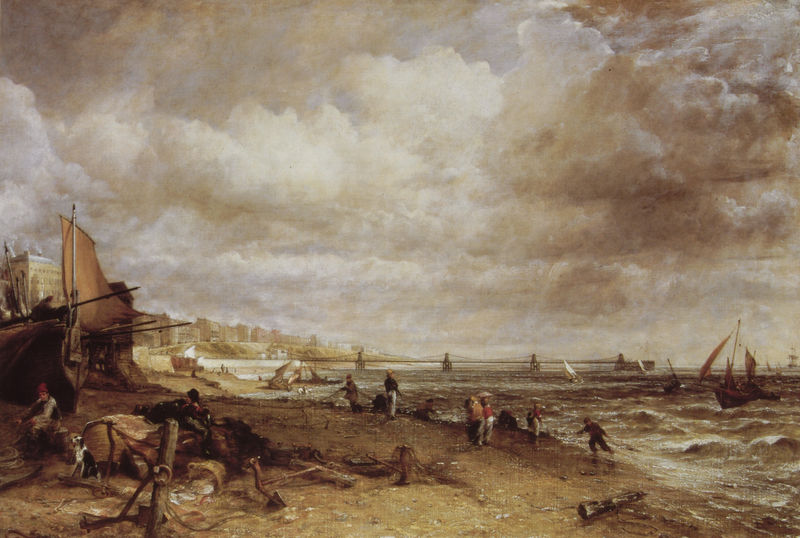
Titel: Chain Pier, Brighton
Künstler: John Constable
Standort: London
Institution: Tate Gallery
Schlagwörter: blau, gemälde, gewitter, himmel, kampf, mann, meer, schatten, wasser, weiß, wolken, frauen, gelb, landschaft, menschen, ocker, sand, see, stadt, ufer, braun, fenster, frau, grau, holz, hut, licht, männer, schwarz, szene, ölbild, dach, gebäude, haus, hund, regenschirm, rot, schirm, sonnenschirm, wolke, beige, leute, mütze, stehen, bild, öl, erde, ferne, horizont, häuser, natur, weite, wind, brücke, sonne, land, kind, boot, boote, kinder, ruder, gischt, küste, schiff, schiffe, segel, segelboot, segelschiffe, strand, welle, wellen, düster, fassade, fassaden, fischer, mast, segelschiff, sonnenlicht, dächer, ziehen, damm, hafen, schutt, kai, masten, ölgemälde, brandung, flut, krieg, landung, pier, schiffbruch, schlacht, steg, sturm, stämme, treibholz, unwetter, wetter, wogen, zerstörung, soldaten, finster, woken, junge, bucht, segelboote, ozean, segeln, stege, regen, spaziergang, fischerboote, sandstrand, wolkig, leichen, tote, flecken, eiss, schwarzw, gefleckt, wrack, sonnenstrahlen, kanonen, anker, marine, netz, hölzer, mietshaus, hochhaus, wassser, bruch, strandgut, eile, unrat, peer, reparieren, unheil, woklen, anlegesteg, landungsbrücke, am strand, kamüf